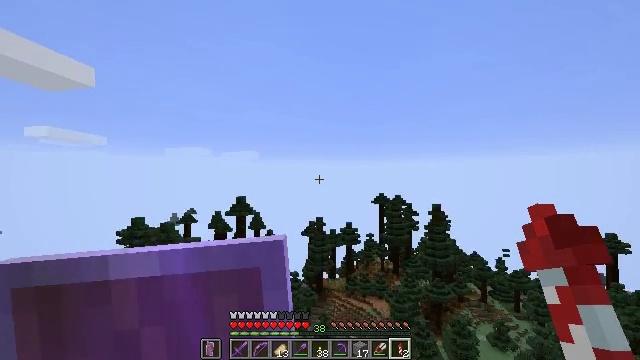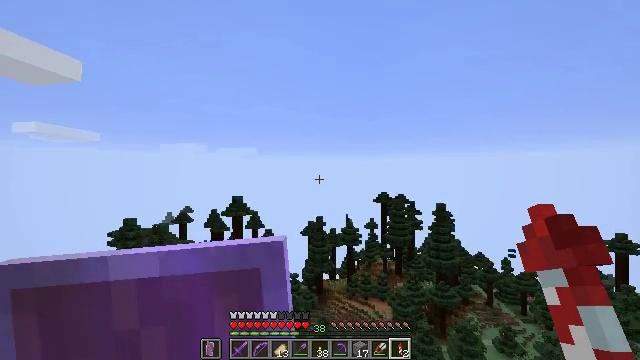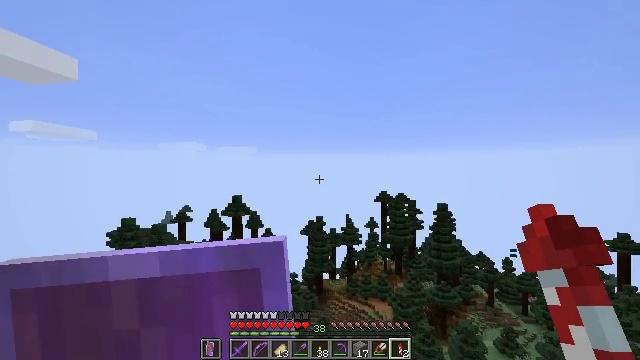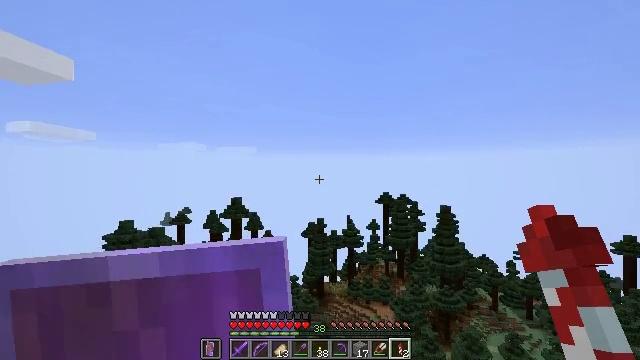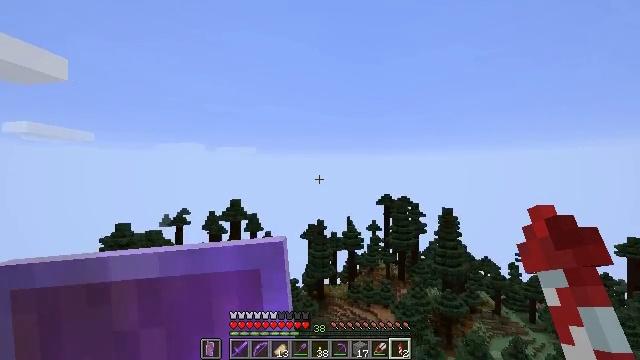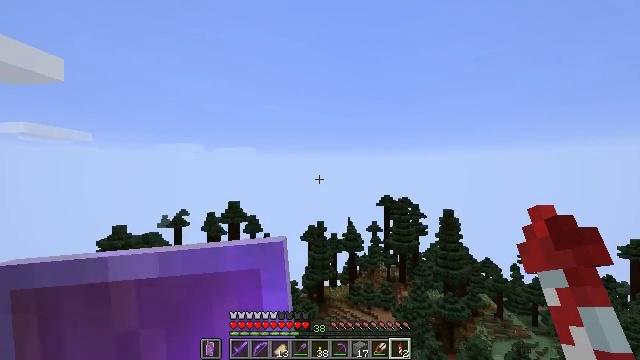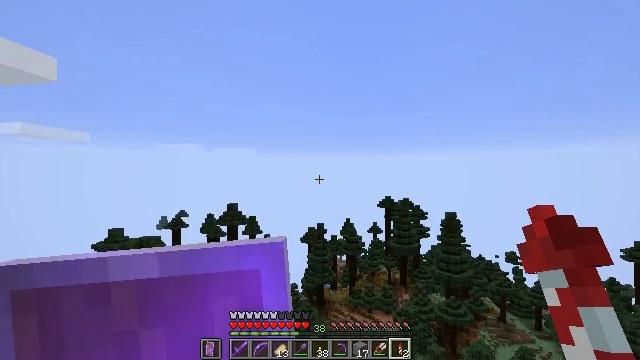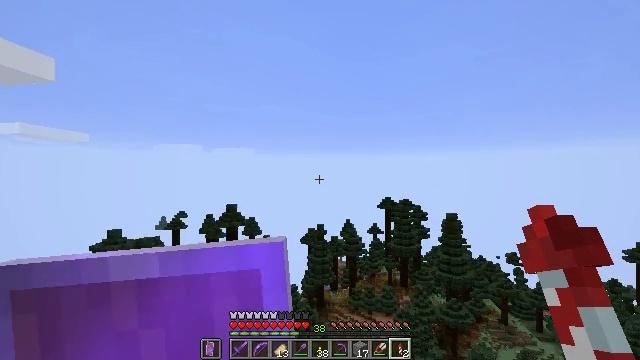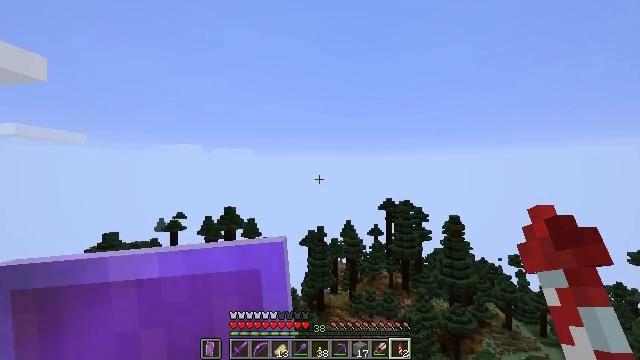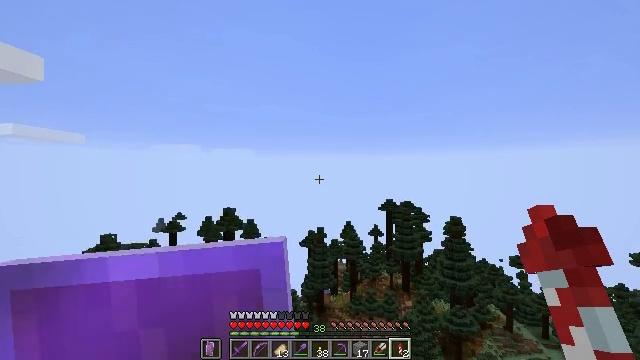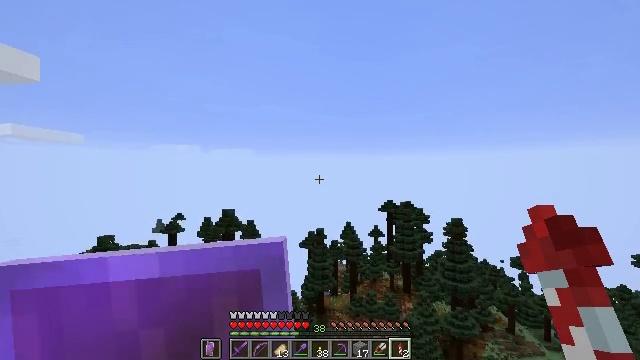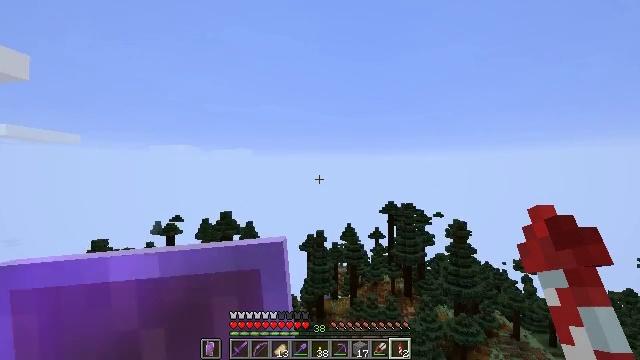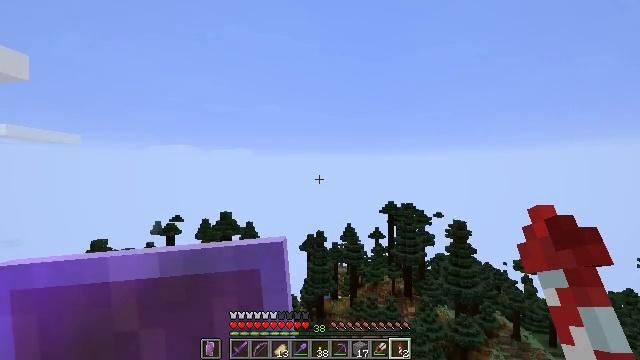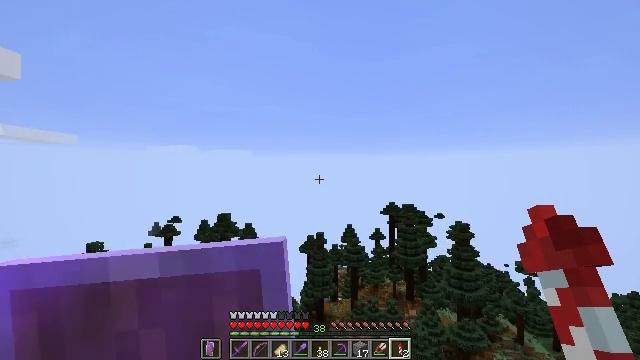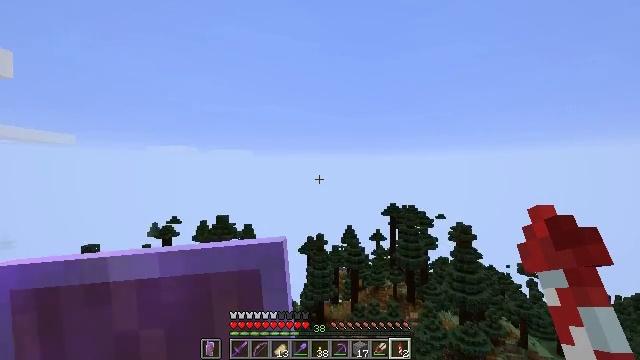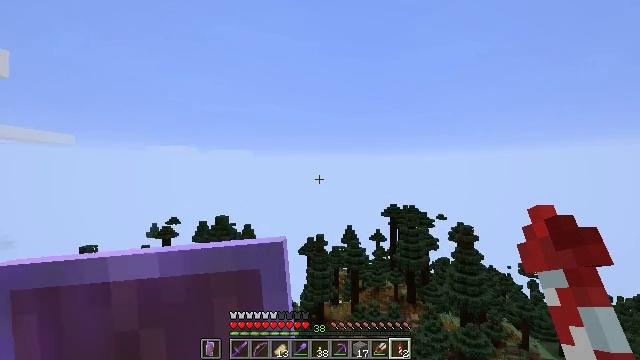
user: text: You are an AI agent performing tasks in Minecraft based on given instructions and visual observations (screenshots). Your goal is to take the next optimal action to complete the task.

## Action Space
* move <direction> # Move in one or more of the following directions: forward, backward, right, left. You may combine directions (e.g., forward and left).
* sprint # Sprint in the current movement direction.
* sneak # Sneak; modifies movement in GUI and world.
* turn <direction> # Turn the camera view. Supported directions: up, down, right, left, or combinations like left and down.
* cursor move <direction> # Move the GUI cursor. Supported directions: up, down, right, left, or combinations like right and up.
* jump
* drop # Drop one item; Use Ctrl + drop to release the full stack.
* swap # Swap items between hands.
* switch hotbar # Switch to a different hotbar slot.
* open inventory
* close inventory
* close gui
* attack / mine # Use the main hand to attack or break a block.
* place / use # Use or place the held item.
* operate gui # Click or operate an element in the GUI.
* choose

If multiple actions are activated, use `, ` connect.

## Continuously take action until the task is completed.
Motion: motion action
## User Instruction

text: Drop oak leaves.
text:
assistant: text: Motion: no_op
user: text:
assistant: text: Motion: no_op
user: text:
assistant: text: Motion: no_op
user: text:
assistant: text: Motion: no_op
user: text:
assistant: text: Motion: no_op
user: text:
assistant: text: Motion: no_op
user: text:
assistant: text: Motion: no_op
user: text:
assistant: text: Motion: no_op
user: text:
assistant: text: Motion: no_op
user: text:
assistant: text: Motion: no_op
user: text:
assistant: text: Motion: no_op
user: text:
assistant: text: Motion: no_op
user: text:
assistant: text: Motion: no_op
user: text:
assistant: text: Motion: no_op
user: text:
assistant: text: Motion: no_op
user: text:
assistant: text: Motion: no_op
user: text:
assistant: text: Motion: no_op
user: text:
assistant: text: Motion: no_op
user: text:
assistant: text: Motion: no_op
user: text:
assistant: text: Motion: no_op
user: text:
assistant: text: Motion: no_op
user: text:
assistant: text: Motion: no_op
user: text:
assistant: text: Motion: no_op
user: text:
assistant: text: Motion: no_op
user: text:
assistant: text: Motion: no_op
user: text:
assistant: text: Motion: no_op
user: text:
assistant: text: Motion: no_op
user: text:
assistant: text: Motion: no_op
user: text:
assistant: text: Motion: no_op
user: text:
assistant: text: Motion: no_op